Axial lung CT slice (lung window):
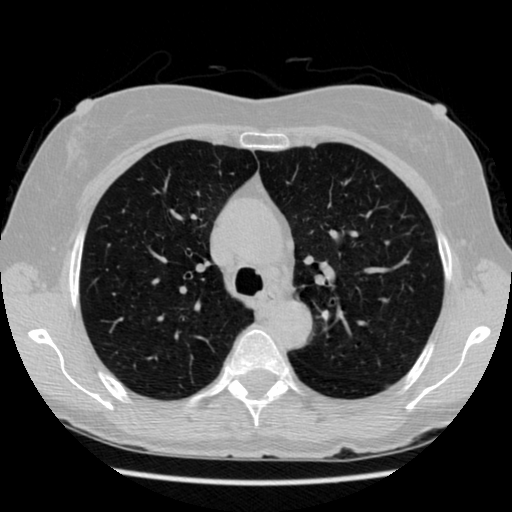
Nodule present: no